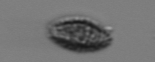
Label: Pseudochattonella_farcimen